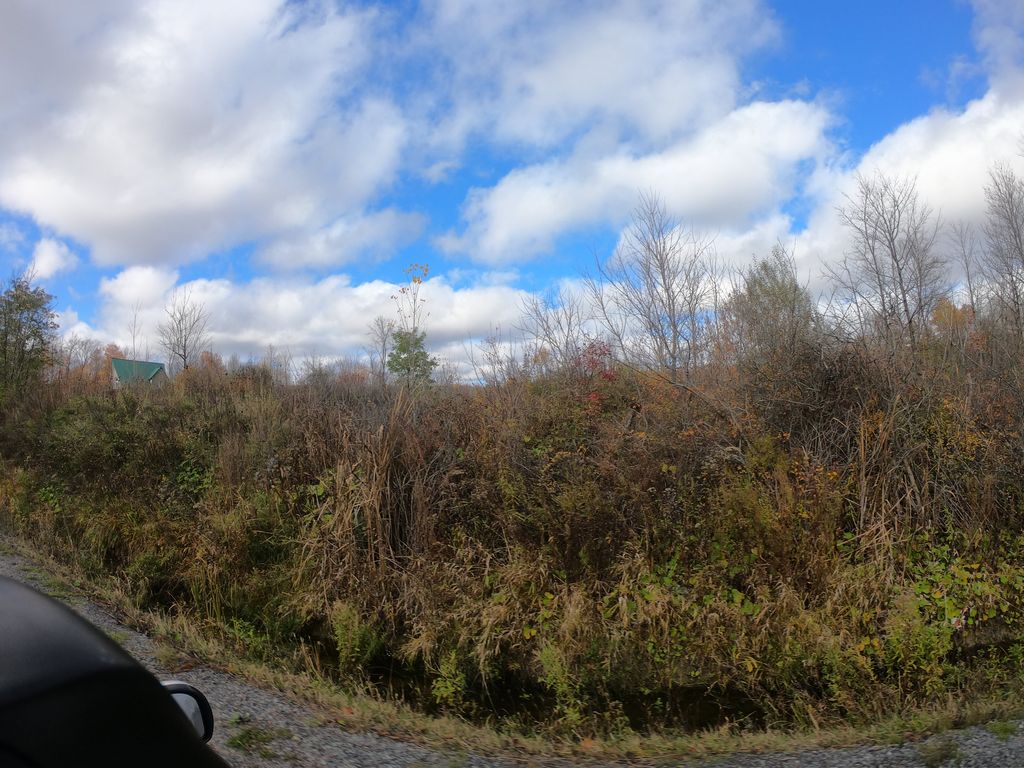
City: ottawa-gatineau